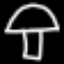
Label: mushroom